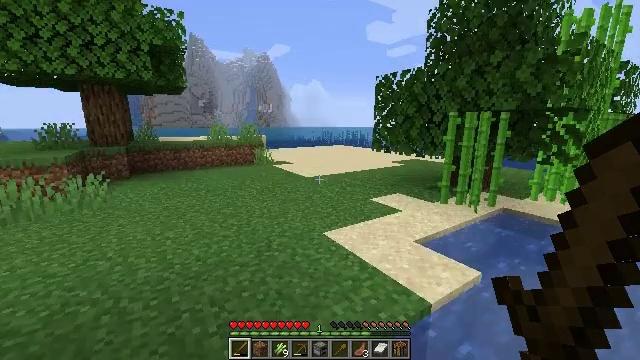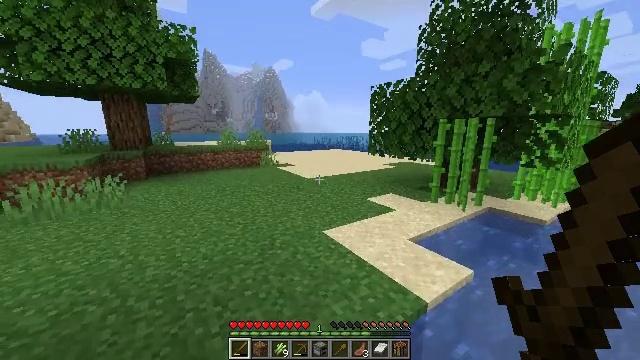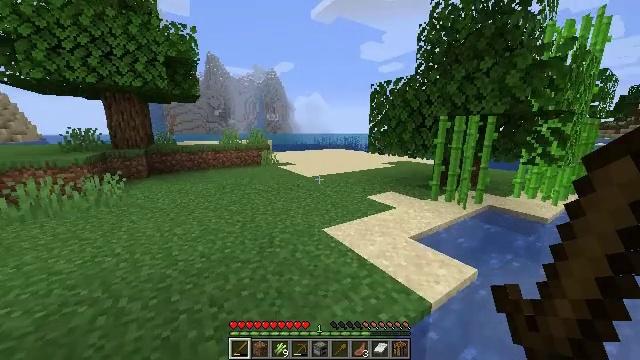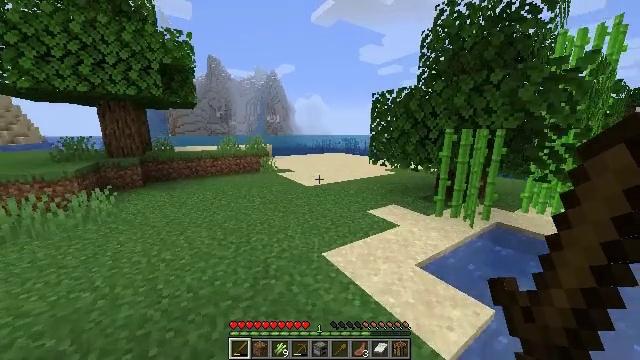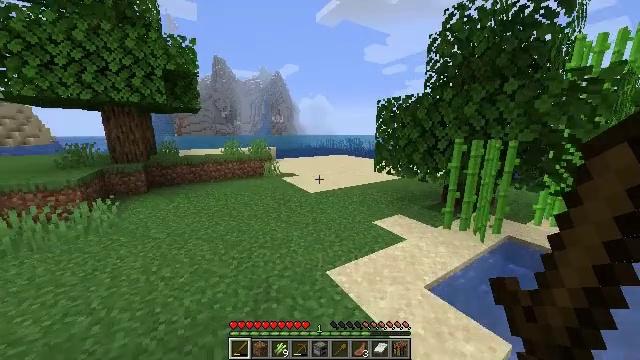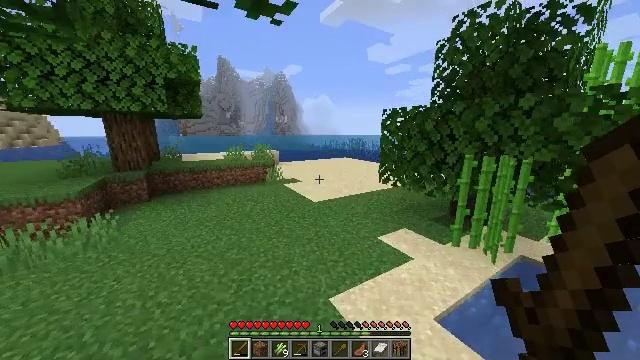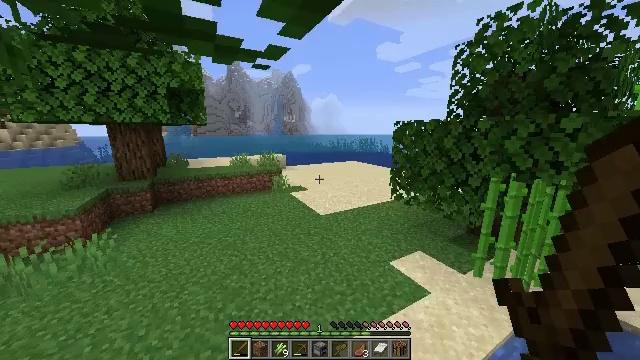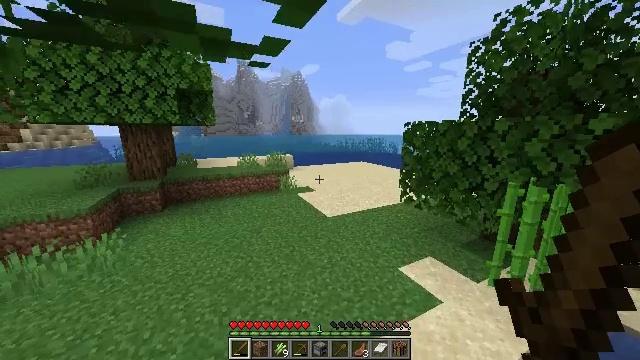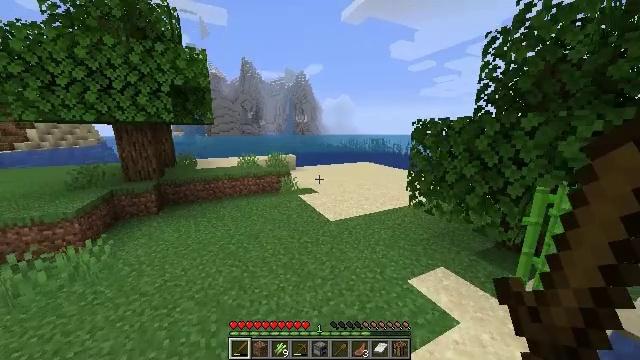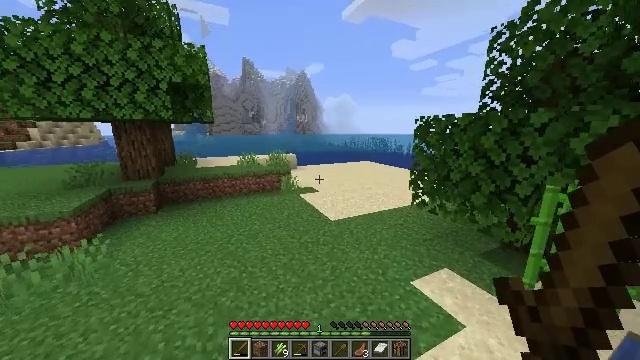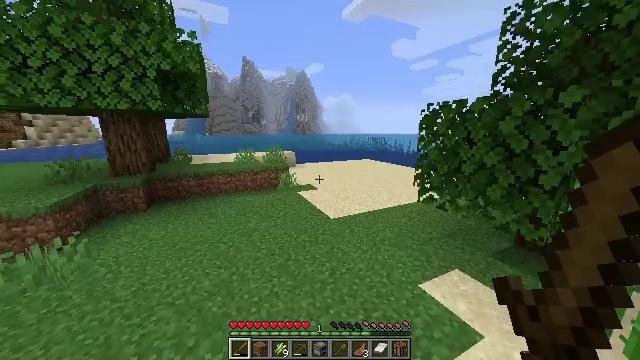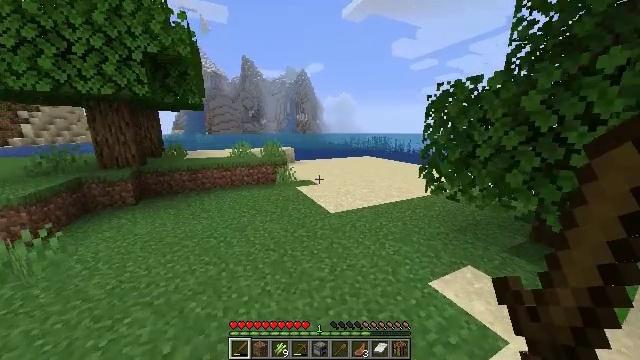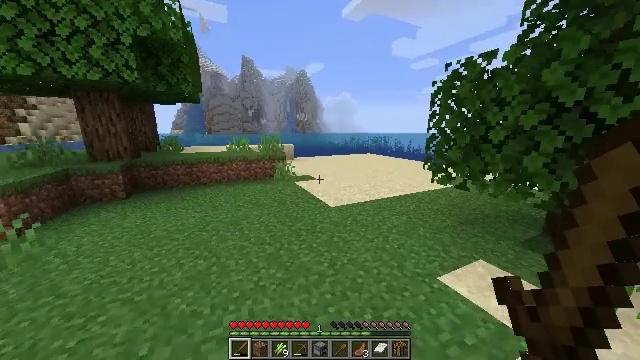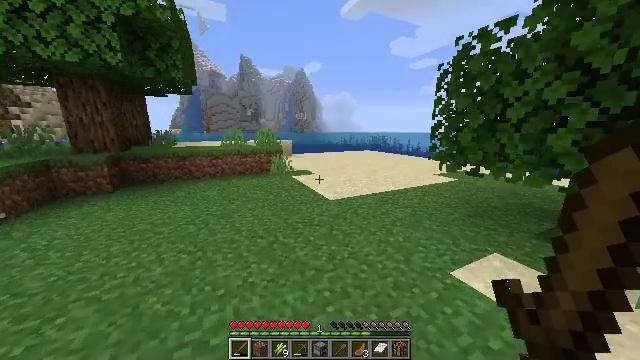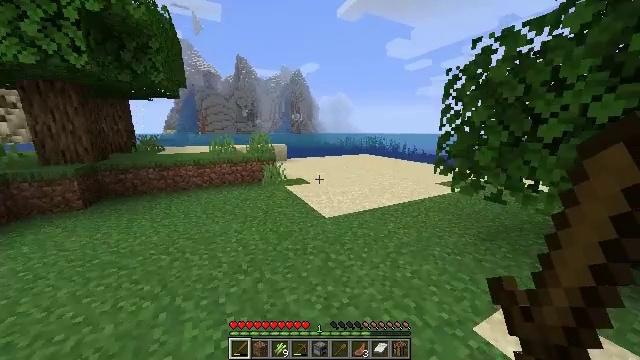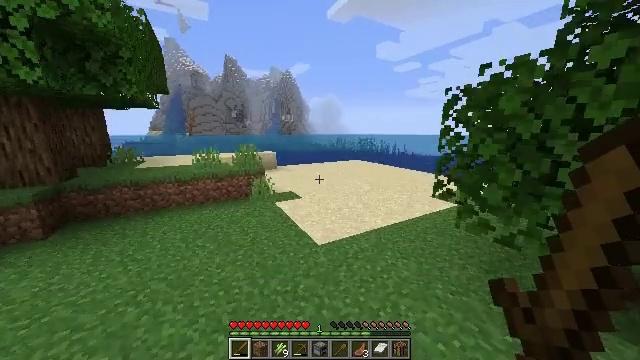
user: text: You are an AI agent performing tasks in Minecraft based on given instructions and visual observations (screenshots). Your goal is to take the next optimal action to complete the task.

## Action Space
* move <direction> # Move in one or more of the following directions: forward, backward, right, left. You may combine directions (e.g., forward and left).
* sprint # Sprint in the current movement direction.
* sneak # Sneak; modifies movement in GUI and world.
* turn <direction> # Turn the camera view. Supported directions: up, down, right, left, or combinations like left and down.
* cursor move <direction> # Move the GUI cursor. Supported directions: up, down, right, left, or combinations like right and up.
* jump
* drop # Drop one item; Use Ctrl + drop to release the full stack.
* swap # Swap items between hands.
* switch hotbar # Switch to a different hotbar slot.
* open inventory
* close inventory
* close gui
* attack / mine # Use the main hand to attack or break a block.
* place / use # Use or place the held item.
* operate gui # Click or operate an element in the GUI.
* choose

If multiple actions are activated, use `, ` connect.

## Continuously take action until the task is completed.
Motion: motion action
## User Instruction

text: Collect sugar cane near water sources.
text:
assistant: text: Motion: move forward, sprint, jump
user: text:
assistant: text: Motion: move forward, sprint, jump
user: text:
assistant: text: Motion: move forward, sprint, jump
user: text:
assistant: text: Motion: move forward, sprint, turn left, jump
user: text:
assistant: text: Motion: move forward, sprint, jump
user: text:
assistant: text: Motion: move forward, sprint, turn left, jump
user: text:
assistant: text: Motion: move forward, sprint, turn left, jump
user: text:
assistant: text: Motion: move forward, sprint, jump
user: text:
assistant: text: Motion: move forward, sprint, jump
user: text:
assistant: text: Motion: move forward, sprint, jump
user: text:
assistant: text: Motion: move forward, sprint, jump
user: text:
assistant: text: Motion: move forward, sprint, jump
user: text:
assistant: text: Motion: move forward, sprint, jump
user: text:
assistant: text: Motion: move forward, sprint, jump
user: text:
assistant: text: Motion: move forward, sprint, turn right, jump
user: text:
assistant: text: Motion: move forward, sprint, turn right
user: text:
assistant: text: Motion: move forward, sprint
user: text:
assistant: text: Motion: move forward, sprint, turn right
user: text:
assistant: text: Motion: move forward, sprint, turn right
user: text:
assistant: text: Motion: move forward, sprint, turn right
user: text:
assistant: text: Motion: move forward, sprint, turn right
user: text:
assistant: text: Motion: move forward, sprint, turn right
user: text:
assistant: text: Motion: no_op
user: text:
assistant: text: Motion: no_op
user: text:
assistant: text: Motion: no_op
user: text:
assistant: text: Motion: no_op
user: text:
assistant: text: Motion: turn left
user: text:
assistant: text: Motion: turn left
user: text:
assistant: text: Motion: turn left
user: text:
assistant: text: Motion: turn left